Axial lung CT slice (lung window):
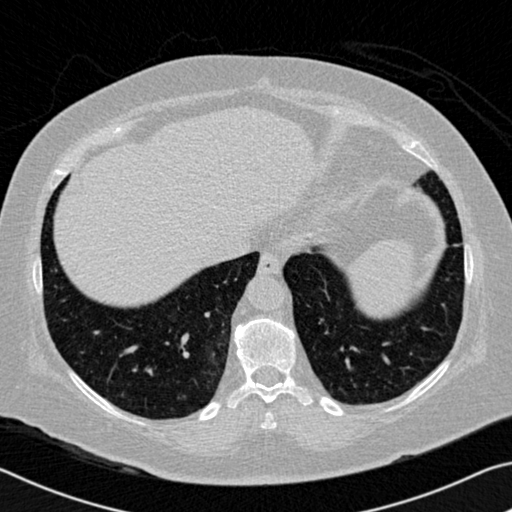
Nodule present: no